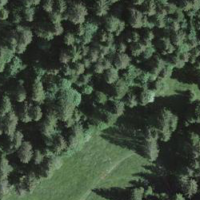
EUNIS habitat code: 44
Species observed at this site:
Anax parthenope
Sambucus racemosa
Sorbus aucuparia